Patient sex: M
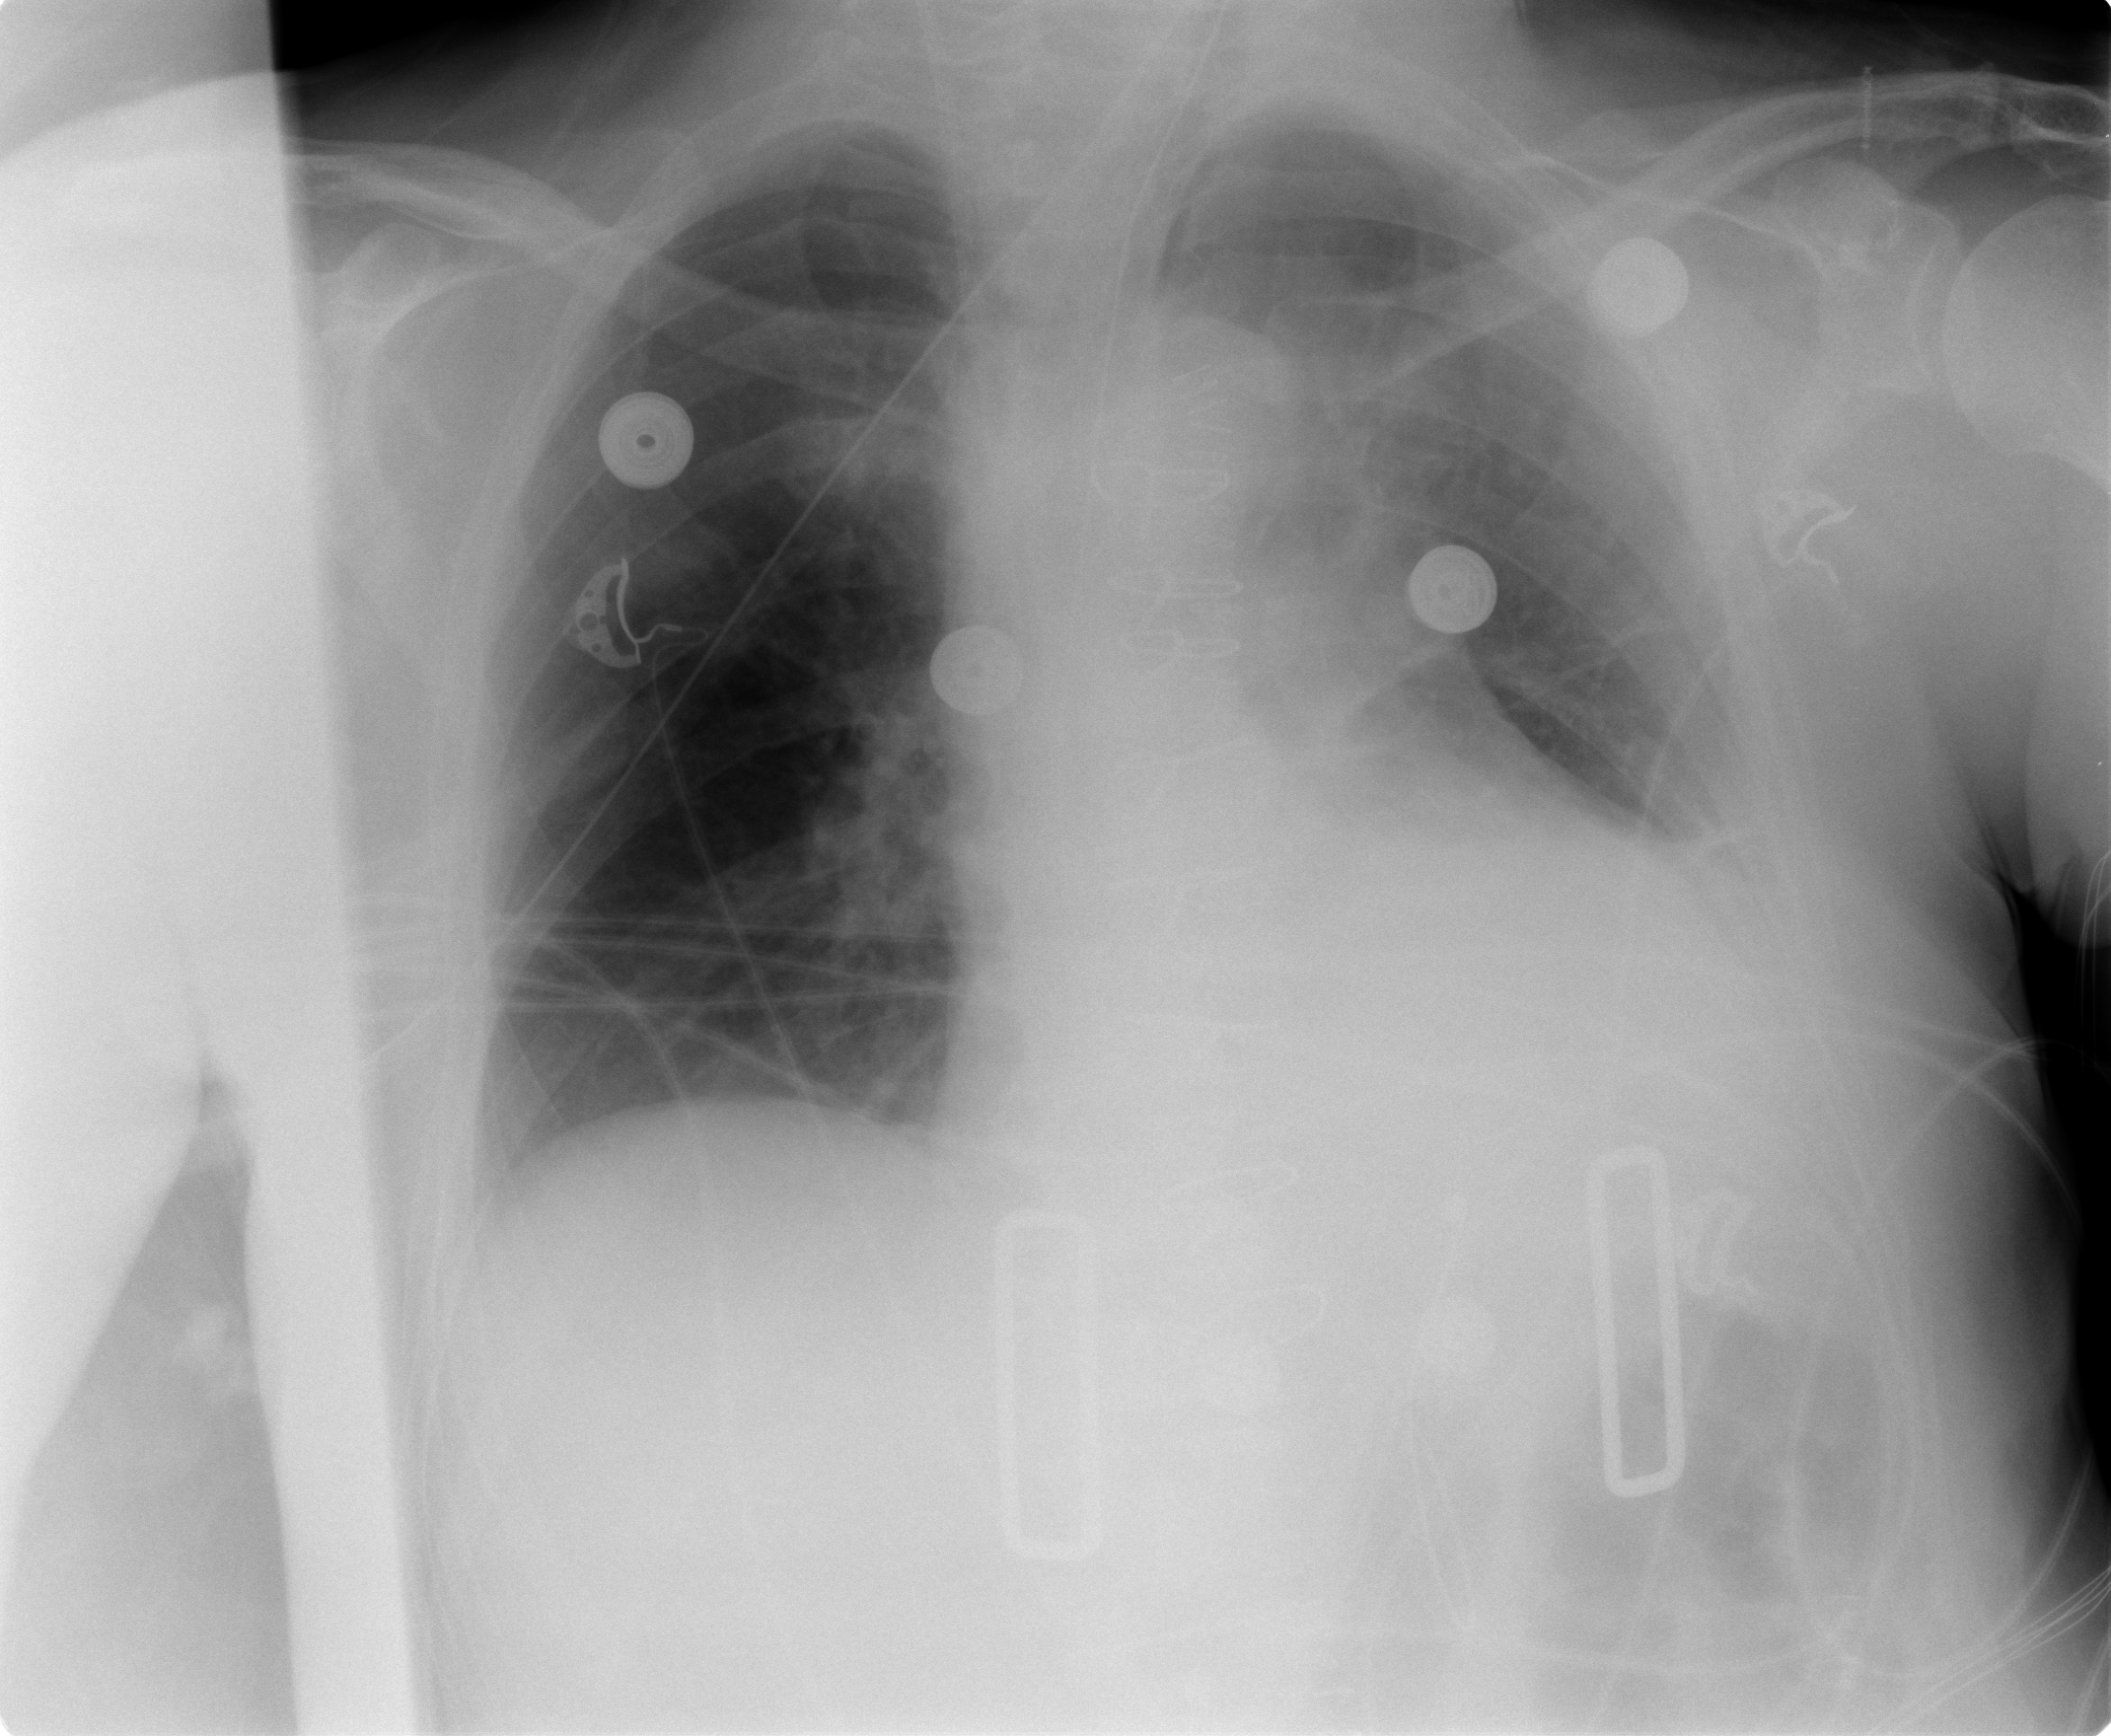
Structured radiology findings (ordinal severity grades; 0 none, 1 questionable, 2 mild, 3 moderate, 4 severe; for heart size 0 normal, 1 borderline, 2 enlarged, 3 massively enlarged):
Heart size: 1
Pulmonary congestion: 1
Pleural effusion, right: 0
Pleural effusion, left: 2
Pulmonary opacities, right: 0
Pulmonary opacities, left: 0
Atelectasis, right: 1
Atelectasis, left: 2